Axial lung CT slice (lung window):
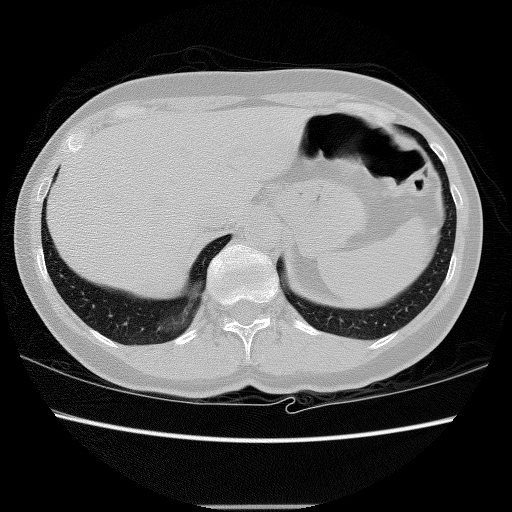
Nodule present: no